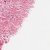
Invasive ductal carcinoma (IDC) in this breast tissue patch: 0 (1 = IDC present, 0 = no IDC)